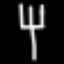
Label: fork